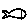
Label: fish